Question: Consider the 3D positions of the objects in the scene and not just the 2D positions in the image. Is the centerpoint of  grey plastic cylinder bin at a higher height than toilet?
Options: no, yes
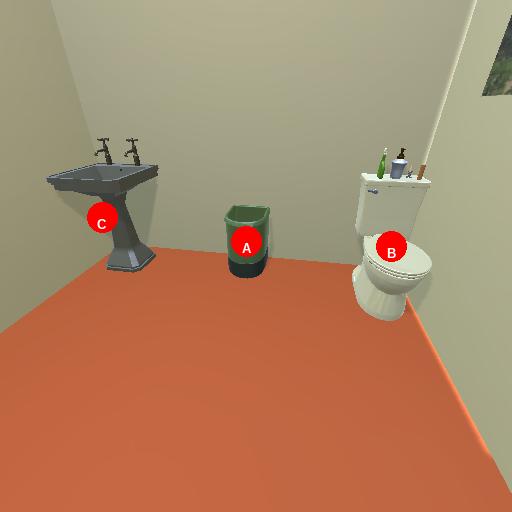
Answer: no